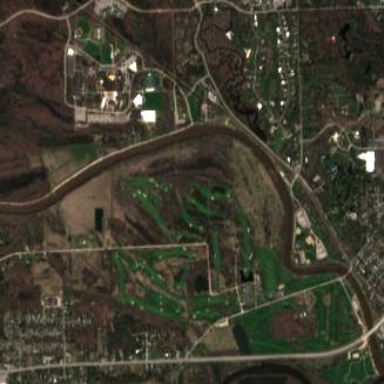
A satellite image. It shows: Golf course.